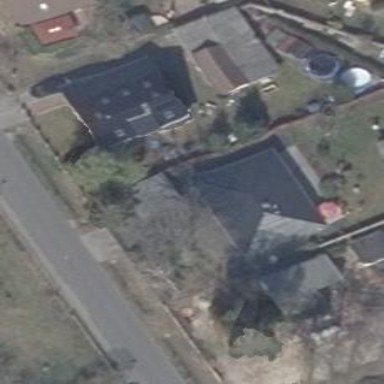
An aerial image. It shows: Detached building with hipped roof. The roof is oriented along the structure and is colored black.